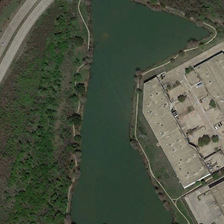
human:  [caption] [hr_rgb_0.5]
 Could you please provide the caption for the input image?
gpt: many green trees and a parking lot are near a pond .

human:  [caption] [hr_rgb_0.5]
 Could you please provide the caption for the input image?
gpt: many green trees and a parking lot are near a pond .

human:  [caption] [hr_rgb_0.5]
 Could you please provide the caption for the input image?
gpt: many green trees and a parking lot are near a pond .

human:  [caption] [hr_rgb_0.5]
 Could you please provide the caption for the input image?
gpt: many green trees and a parking lot are near a pond .

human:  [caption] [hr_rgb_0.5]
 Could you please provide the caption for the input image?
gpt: many green trees and a parking lot are near a pond .